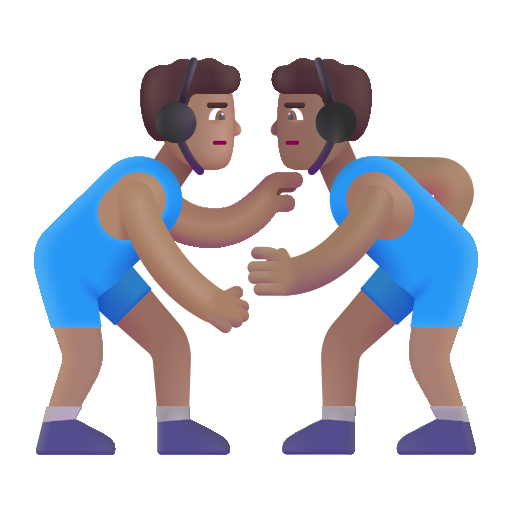
man wrestling color